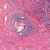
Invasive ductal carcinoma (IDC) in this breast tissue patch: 0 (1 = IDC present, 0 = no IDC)